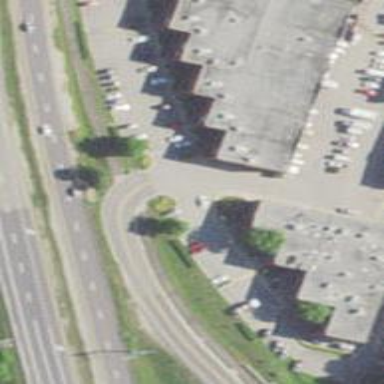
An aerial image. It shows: Asphalt road designated for service vehicles.